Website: bh-photo
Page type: address-validator
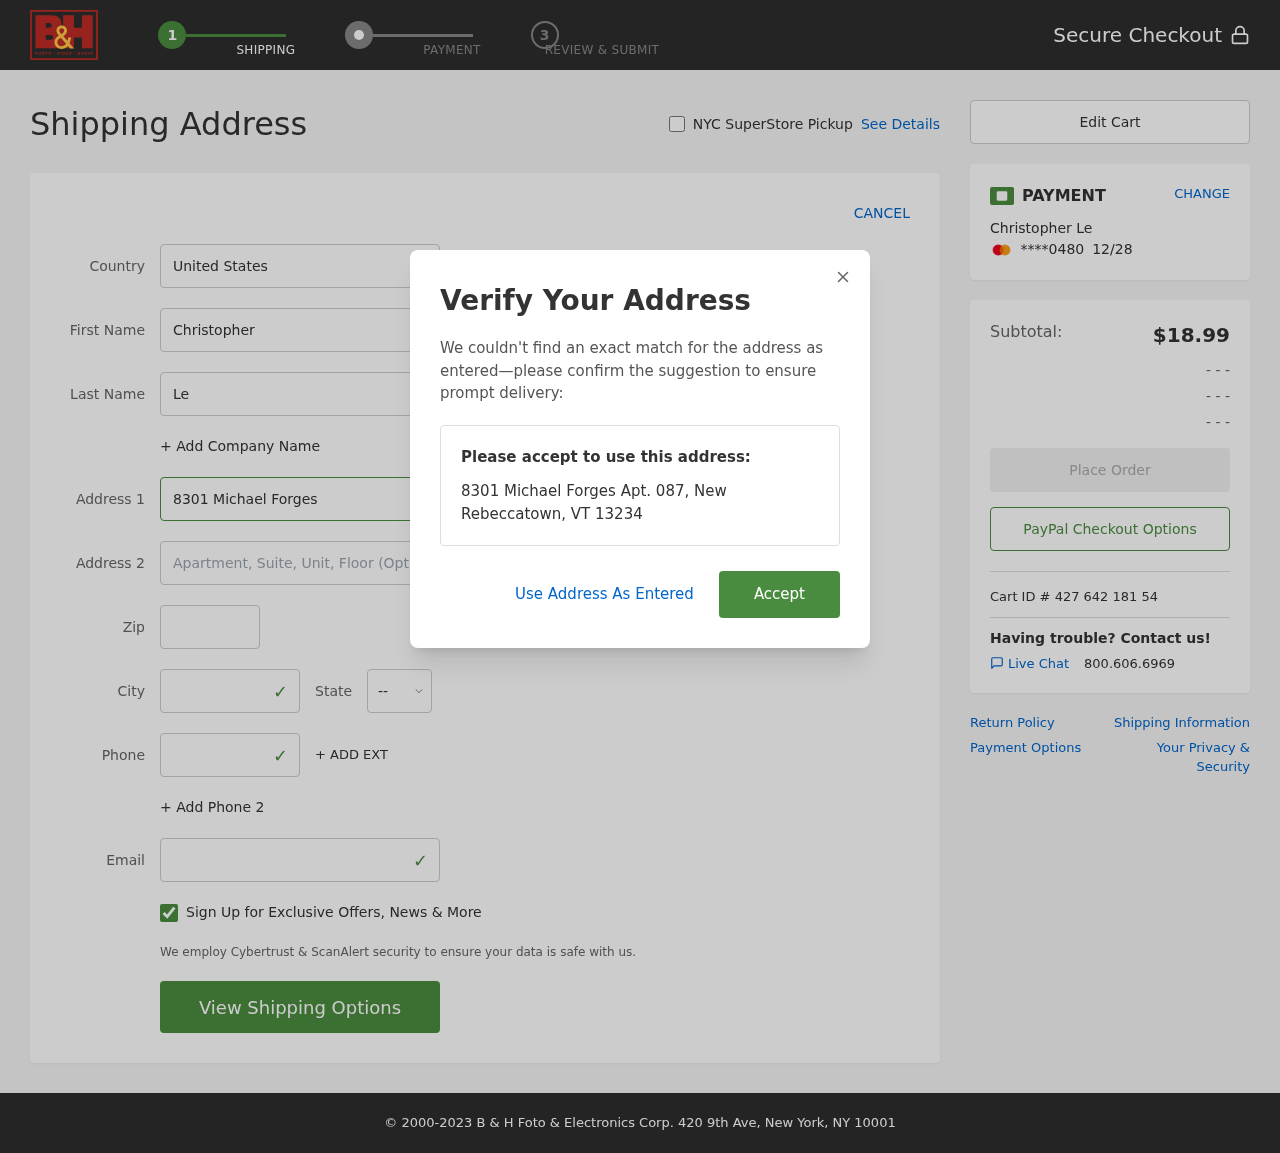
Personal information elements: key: PII_CARD_EXPIRY
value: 12/28
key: PII_CARD_LAST4
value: ****0480
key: PII_CITY
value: New Rebeccatown
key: PII_COUNTRY
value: United States
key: PII_EMAIL
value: cle@gmail.com
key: PII_FIRSTNAME
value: Christopher
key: PII_FULLNAME
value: Christopher Le
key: PII_LASTNAME
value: Le
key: PII_PHONE
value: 3393828196
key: PII_POSTCODE
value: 13234
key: PII_STATE_ABBR
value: VT
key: PII_STREET
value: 8301 Michael Forges Apt. 087
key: PII_STREET2
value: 737 Porter Flat Apt. 909
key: PII_CITY_STATE_ZIP
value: New Rebeccatown, VT 13234
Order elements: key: ORDER_SUBTOTAL
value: $18.99
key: ORDER_ID
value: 427 642 181 54